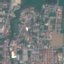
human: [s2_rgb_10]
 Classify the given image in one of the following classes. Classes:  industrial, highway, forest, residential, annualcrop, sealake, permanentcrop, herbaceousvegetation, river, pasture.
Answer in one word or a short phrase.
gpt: Residential